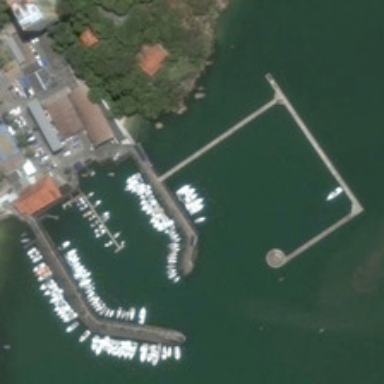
Many boats are in a port near some buildings and green trees .